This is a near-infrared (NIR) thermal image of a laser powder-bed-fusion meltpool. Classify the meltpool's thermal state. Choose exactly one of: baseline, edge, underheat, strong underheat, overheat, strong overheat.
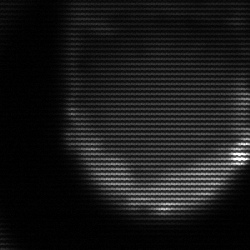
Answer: edge